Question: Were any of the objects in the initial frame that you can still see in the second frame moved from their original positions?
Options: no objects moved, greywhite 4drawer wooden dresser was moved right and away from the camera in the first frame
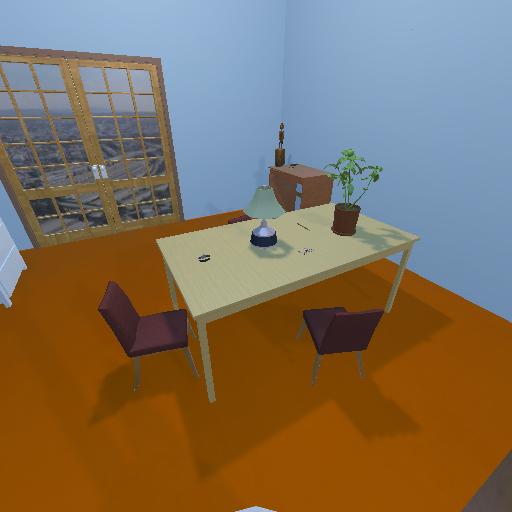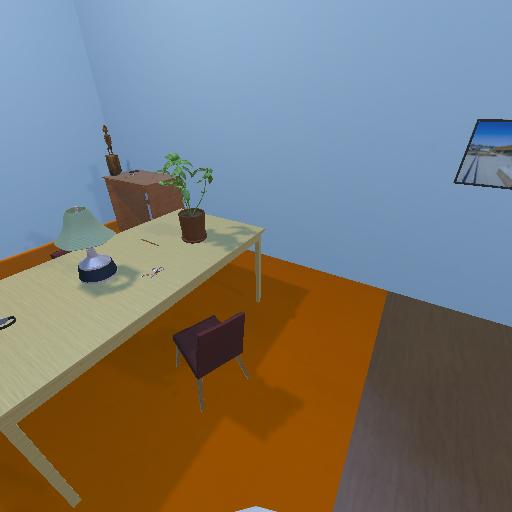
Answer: no objects moved